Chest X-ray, PA view. Patient: 54 years old, sex M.
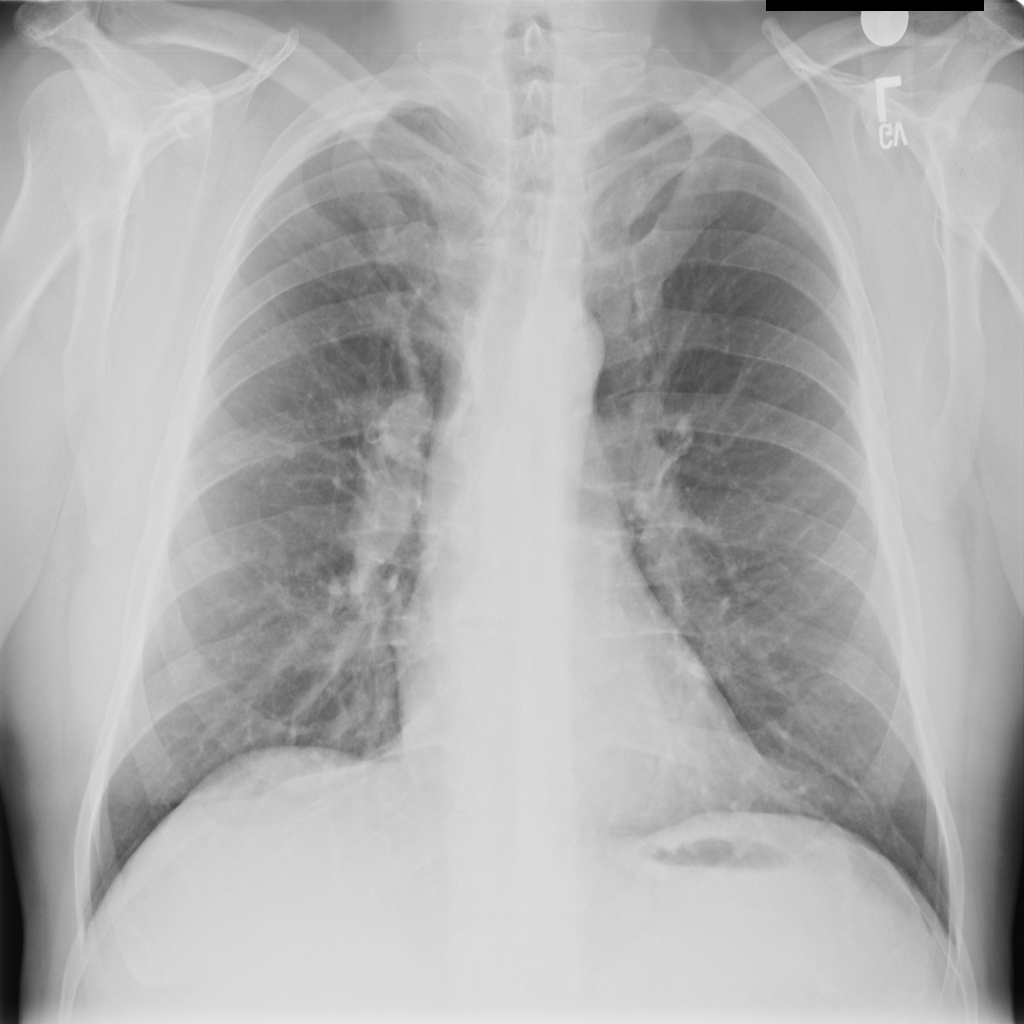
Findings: No Finding